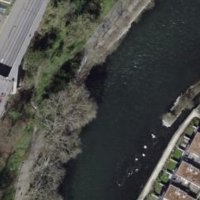
EUNIS habitat code: 15
Species observed at this site:
Allium ursinum